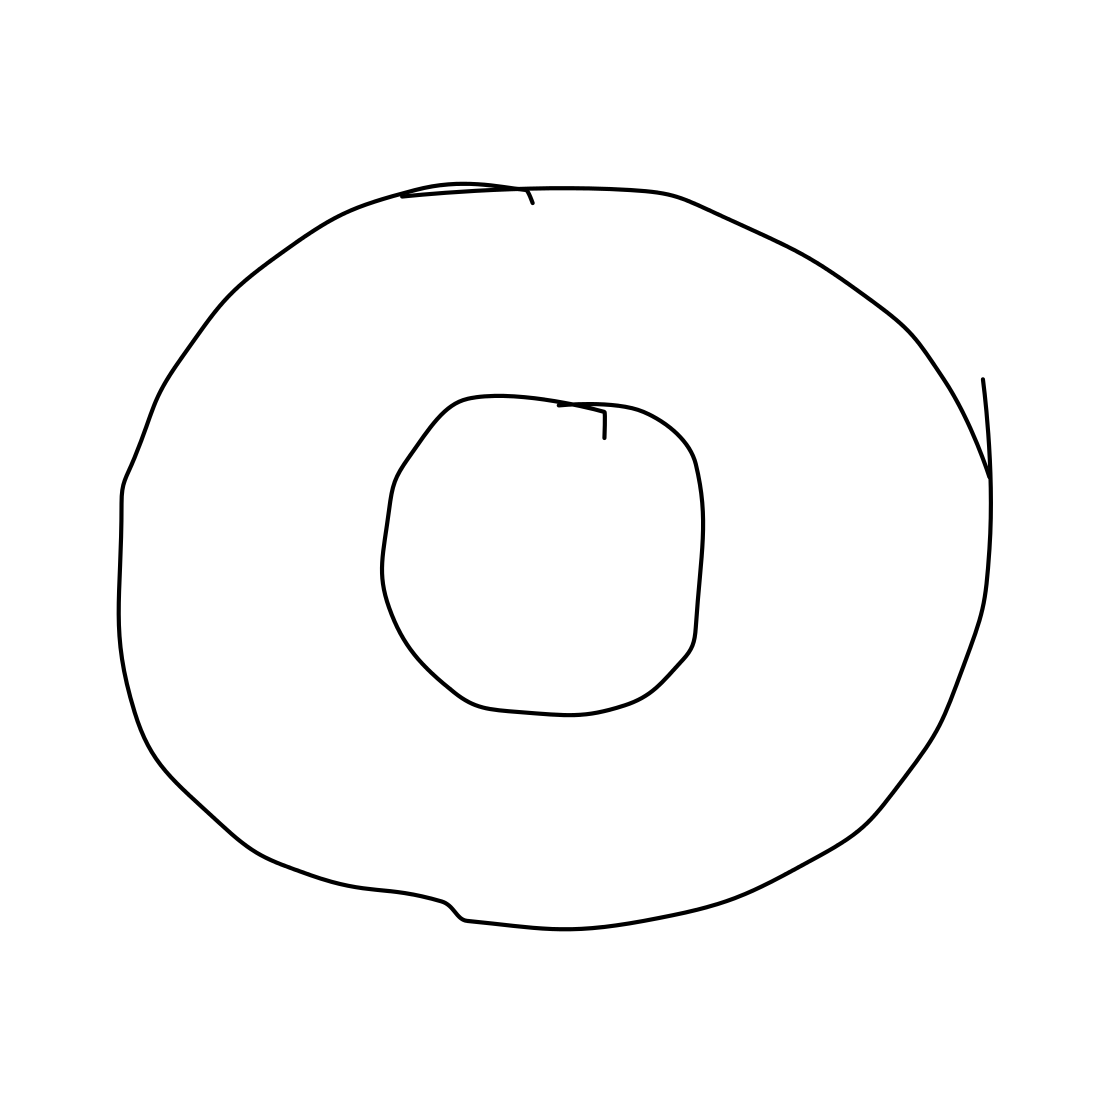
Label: donut